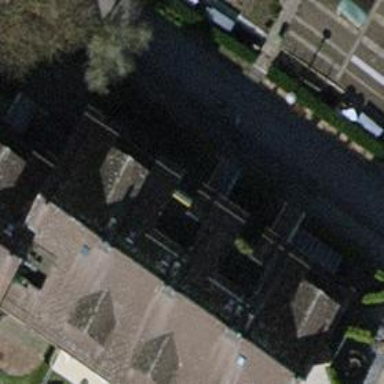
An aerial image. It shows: Terrace building.